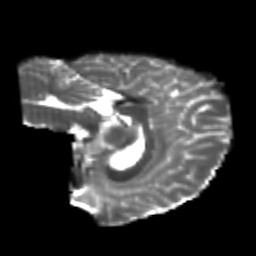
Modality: T2w
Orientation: sagittal
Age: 22
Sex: female
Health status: healthy
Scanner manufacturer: philips
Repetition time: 7.384 s
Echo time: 0.08599 s